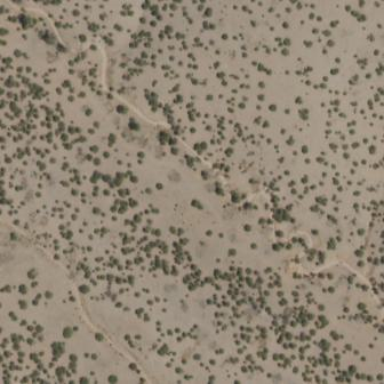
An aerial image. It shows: Patch of scrub vegetation.